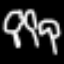
Label: mushroom